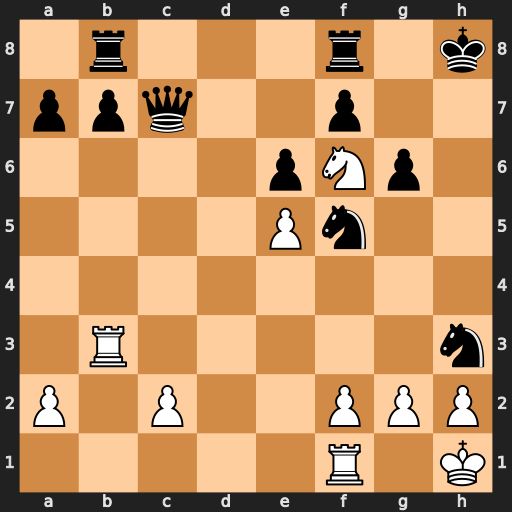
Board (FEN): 1r3r1k/ppq2p2/4pNp1/4Pn2/8/1R5n/P1P2PPP/5R1K
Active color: w
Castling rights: -
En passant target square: -
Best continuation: Rxh3+ Nh4 Rxh4+ Kg7 Rh7#